Question: Given a '<p:panel>' as follows.
'''
<p:panel style="height: 360px; width: 500px;" styleClass="panel-padding" header="Custom Measurements">
<p:panelGrid columns="2" style="width: 100%;" styleClass="panelgrid-noborder">
<p:outputLabel for="sleeveLength" value="Sleeve Length"/>
<h:outputText id="sleeveLength" value="N/A" style="display: block; border: 1px dotted #999;"/>
<p:outputLabel for="sleeveSize" value="Sleeve Size"/>
<h:outputText id="sleeveSize" value="N/A" style="display: block; border: 1px dotted #999;"/>
</p:panelGrid>
<fieldset style="border: 1px dotted #999; bottom: 0; position: relative; margin: 9px;">
<legend>
<h:outputText value="Note" style="font-weight: bold;"/>
</legend>
Text goes here.
</fieldset>
</p:panel>
'''
The '<p:panelGrid>' inside the '<p:panel>' is completely irrelevant and can be excluded in its entirely.
Some CSS classes used (completely irrelevant and can be excluded) :
'''
.panelgrid-noborder.ui-panelgrid tr, .panelgrid-noborder.ui-panelgrid .ui-panelgrid-cell {
border: none;
}
.panel-padding.ui-panel .ui-panel-content {
padding: 0;
margin: 0;
}
'''
The panel has a fixed height of '360px'. It looks like the following.

The 'style' attribute of '<fieldset>' is one of the failed attempts of displaying it at the bottom of the panel.
How can I display the given HTML '<fieldset>' as indicated by the box at the bottom of the panel (essentially a '<div>')?
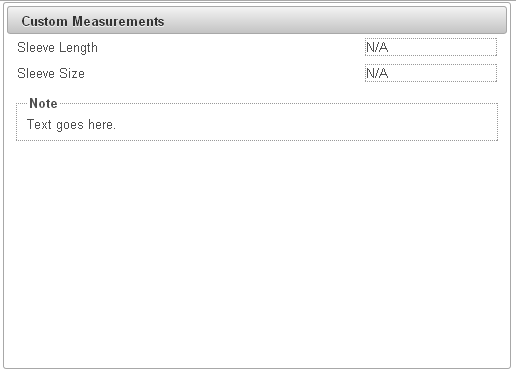
Answer: Here,
'''
<fieldset ... style="position: relative; bottom: 0;">
'''
You used <URL> element. From the linked documentation:
> For , that is, those with whose <URL> property is set to 'relative', the 'bottom' property specifies the distance the element's bottom edge is moved above its normal position.
Actually, you want to use a 'bottom' property value of approximately '-180px'.
'''
<fieldset ... style="position: relative; bottom: -180px;">
'''
However, it's a bit strange to position the fieldset relatively in this context. Perhaps you want to position it absolutely, relative to the '<p:panel>'. In that case, this should do:
'''
<p:panel ... style="position: relative;">
<fieldset ... style="position: absolute; left: 0; bottom: 0; right: 0;">
</fieldset>
</p:panel>
'''
As per the documentation of the <URL> property, that behaves then as follows, which is more logically in your particular markup and less likely to fail when there's more content in the fieldset:
> For , that is, those whose <URL> property is set to 'absolute' or 'fixed', the 'bottom' property specifies the distance between the bottom margin edge of the element and the bottom edge of the block containing the element.
Of course, refactor the 'style' attributes to CSS classes in a real style sheet as soon as possible once you're done with fiddling around.